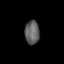
Tissue: lung
Cell type: Endothelial cells
Senescence score: 0.5589
Nuclear area (px): 342
Mean DAPI intensity: 95.617